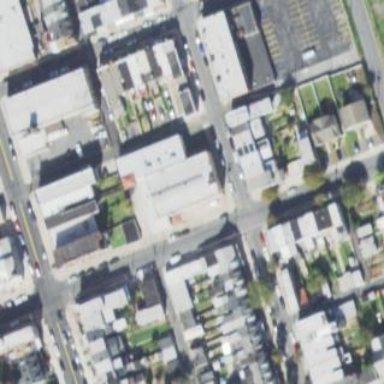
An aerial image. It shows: Storage rental shop located in building.